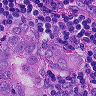
Metastatic tissue present: yes